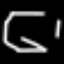
Label: octagon